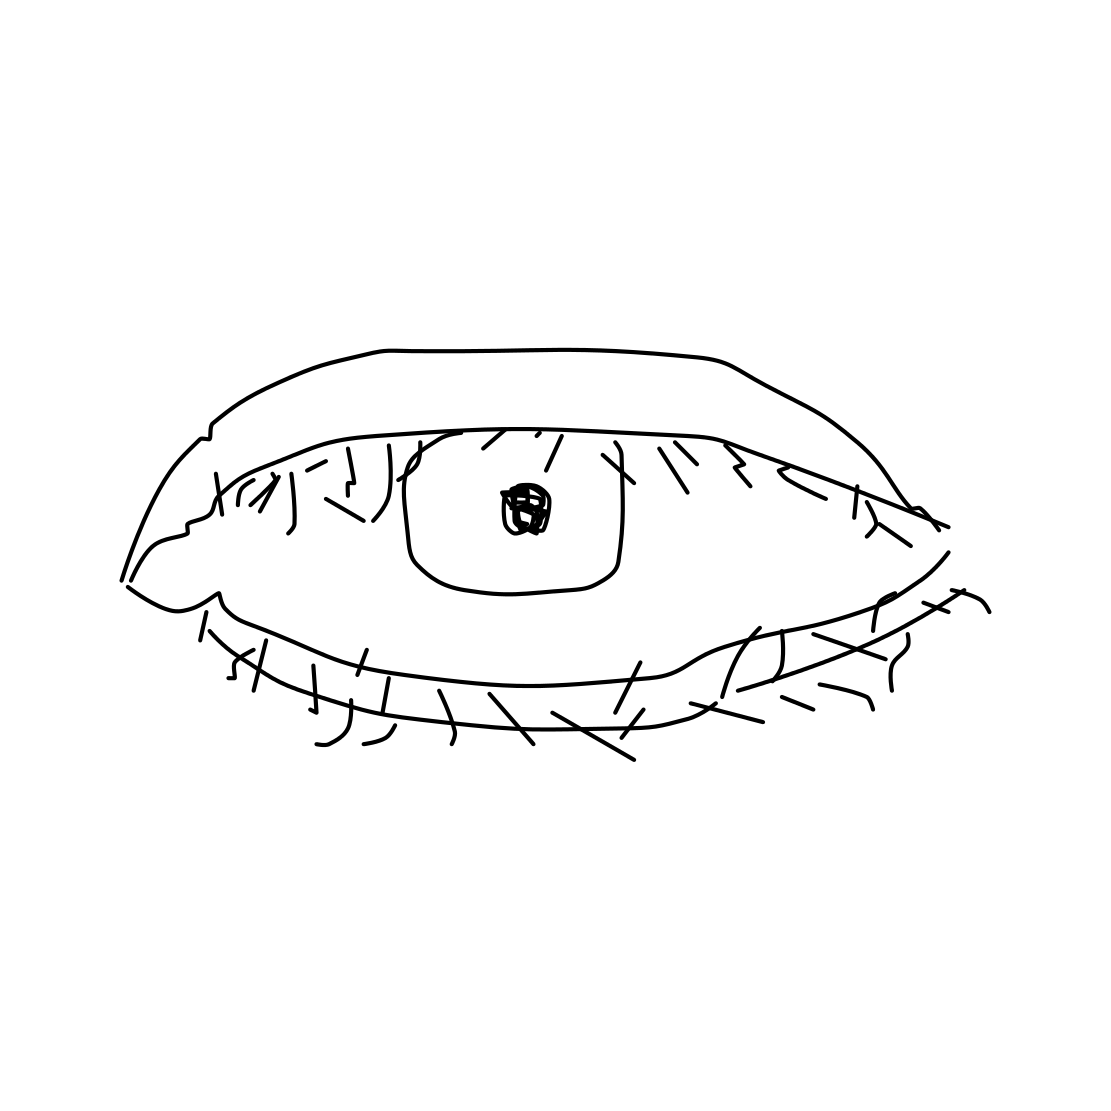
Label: eye